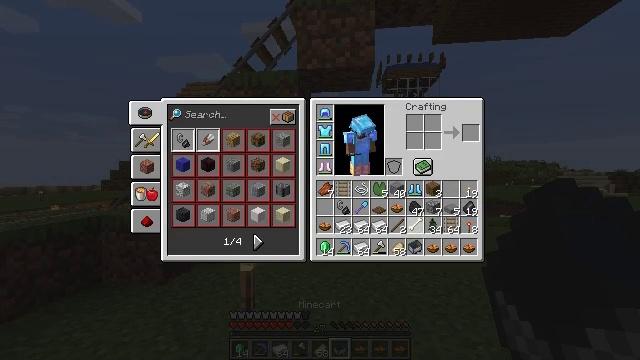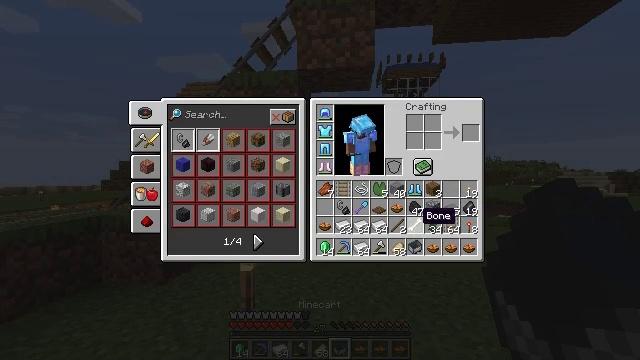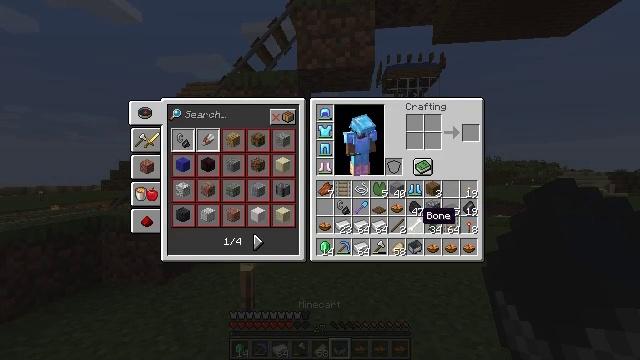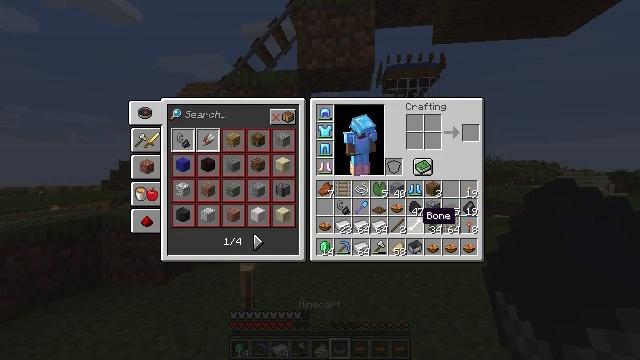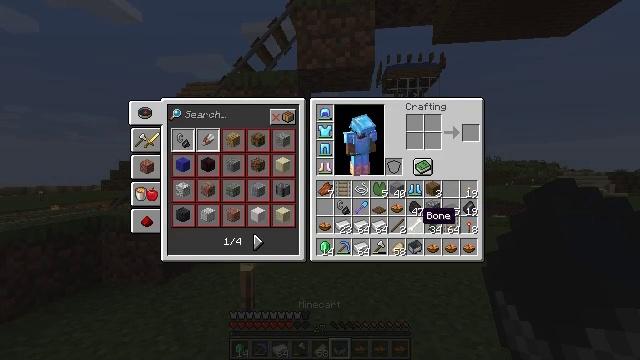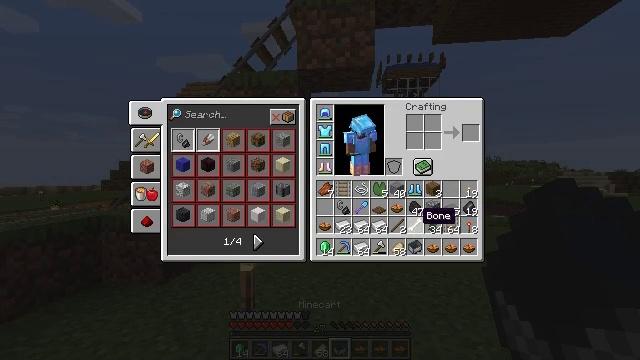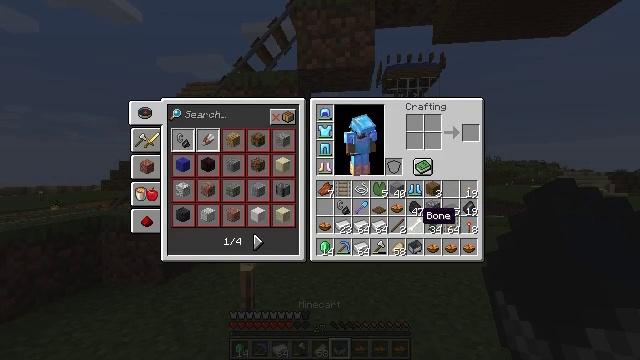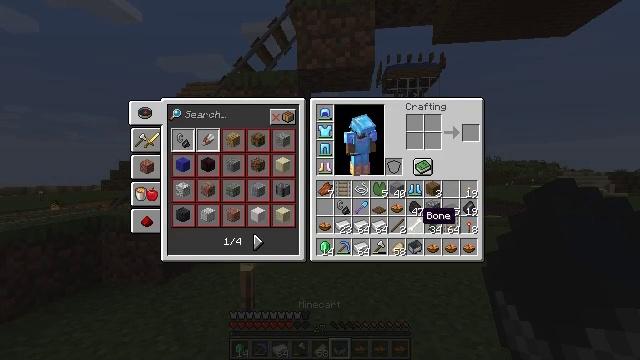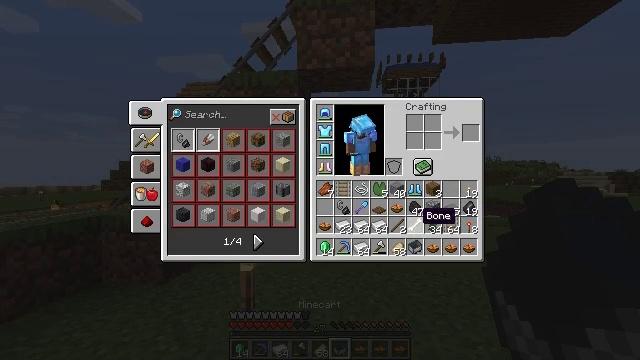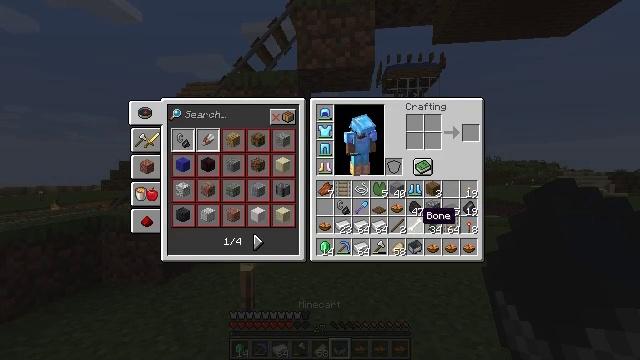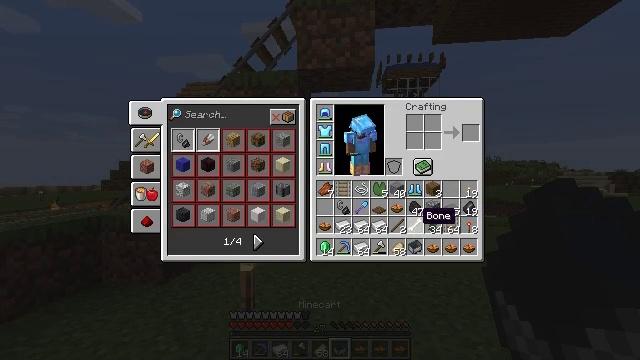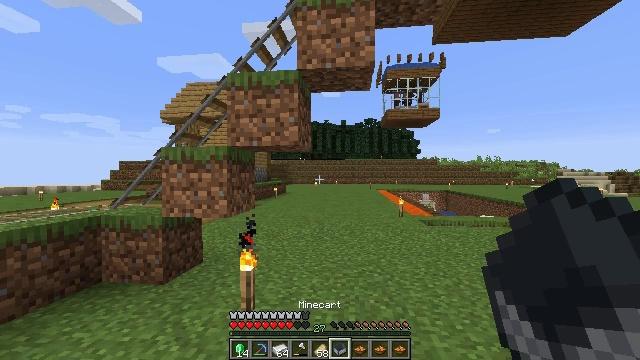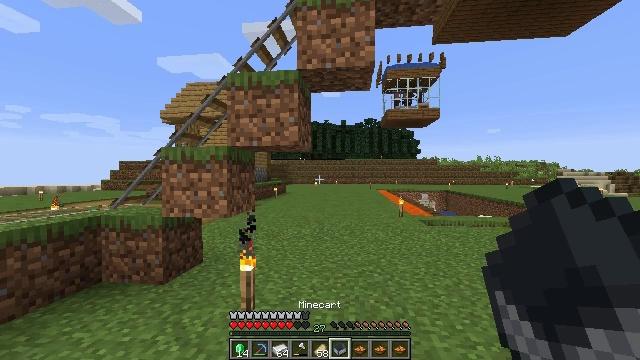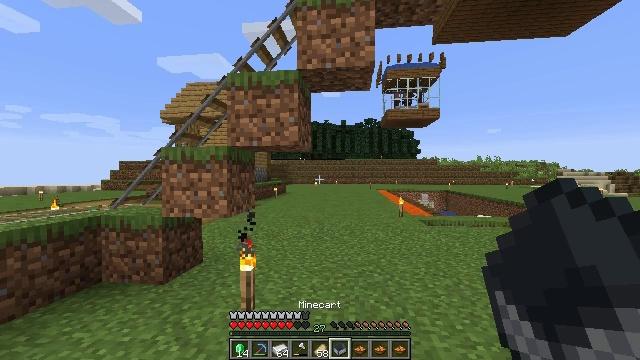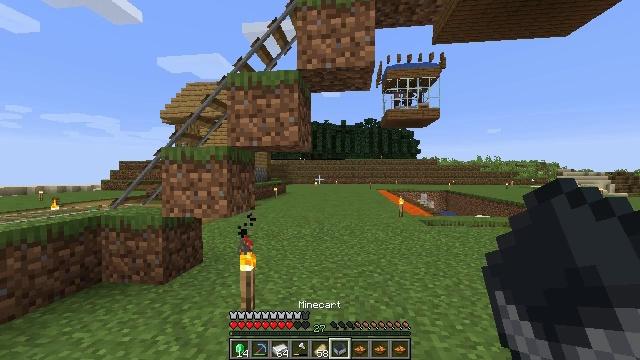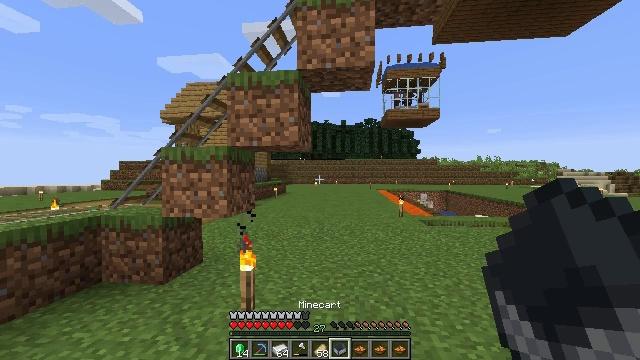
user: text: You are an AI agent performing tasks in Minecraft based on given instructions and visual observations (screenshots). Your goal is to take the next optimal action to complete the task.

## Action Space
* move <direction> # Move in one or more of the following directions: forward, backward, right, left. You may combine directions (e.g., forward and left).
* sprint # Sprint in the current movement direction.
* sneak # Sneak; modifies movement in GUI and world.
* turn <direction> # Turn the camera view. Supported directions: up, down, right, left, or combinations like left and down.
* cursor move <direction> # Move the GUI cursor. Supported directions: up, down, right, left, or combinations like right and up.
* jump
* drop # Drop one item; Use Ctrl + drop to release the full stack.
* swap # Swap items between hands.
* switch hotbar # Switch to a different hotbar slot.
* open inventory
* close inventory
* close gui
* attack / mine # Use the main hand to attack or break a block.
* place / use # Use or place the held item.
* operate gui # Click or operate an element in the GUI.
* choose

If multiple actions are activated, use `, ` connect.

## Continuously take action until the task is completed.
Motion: motion action
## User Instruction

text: Reclaim the smoker from the setup.
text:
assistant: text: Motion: no_op
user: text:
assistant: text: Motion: no_op
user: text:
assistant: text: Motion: no_op
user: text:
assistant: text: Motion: no_op
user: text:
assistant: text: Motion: no_op
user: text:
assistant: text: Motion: no_op
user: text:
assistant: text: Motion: no_op
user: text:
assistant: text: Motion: no_op
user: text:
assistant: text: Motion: no_op
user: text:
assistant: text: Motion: no_op
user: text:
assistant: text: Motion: no_op
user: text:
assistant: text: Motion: no_op
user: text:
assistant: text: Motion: no_op
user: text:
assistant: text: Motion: no_op
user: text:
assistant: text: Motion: no_op
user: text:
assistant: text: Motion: no_op
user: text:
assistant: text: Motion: no_op
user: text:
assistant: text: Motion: no_op
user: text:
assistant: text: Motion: no_op
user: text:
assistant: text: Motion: no_op
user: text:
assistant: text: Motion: no_op
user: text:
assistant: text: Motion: no_op
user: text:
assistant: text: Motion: no_op
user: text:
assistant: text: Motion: no_op
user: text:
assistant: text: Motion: no_op
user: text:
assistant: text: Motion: no_op
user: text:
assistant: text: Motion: no_op
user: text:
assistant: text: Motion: no_op
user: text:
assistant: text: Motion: no_op
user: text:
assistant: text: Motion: no_op